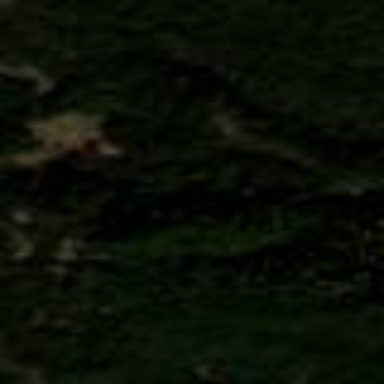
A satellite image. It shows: Forest area.